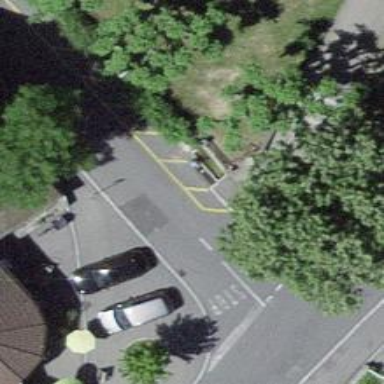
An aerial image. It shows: Asphalt steps with ramp.